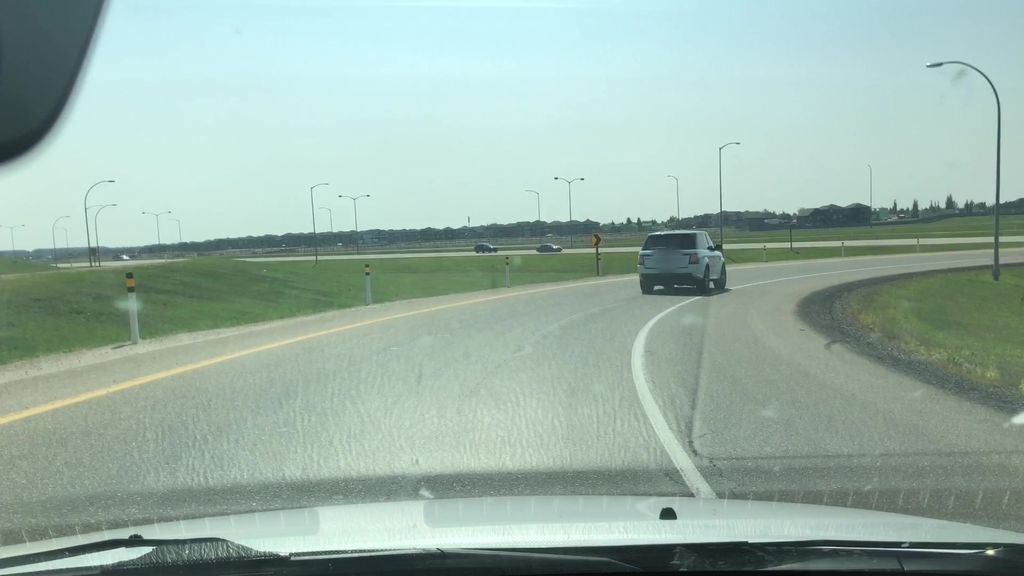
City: edmonton